Interaction volume radius: 5 \u00c5
Interaction volume height: 25 \u00c5
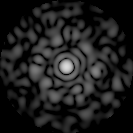
Disorder parameter: 0.8647